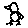
Label: bird